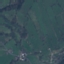
Land use / land cover: Pasture